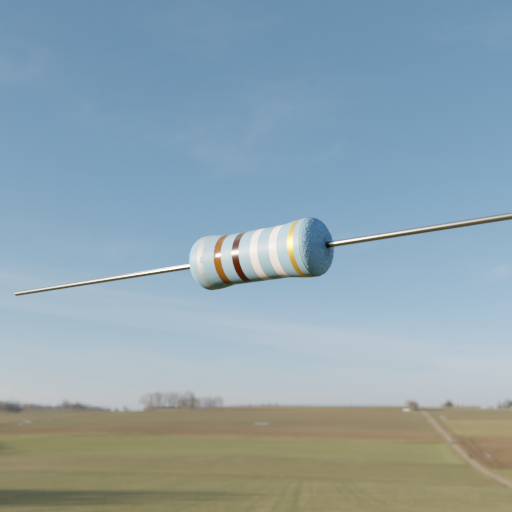
Resistor colour bands (in order): silver, brown, black, white, white, gold